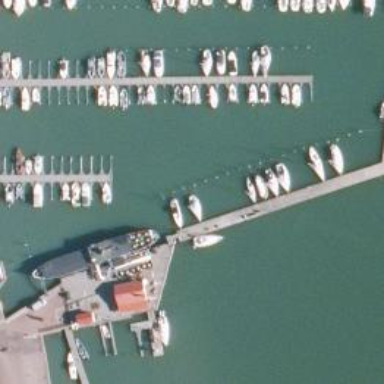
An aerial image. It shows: Footway leading to man-made pier.